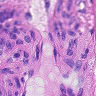
Metastatic tissue present: yes